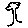
Label: tree